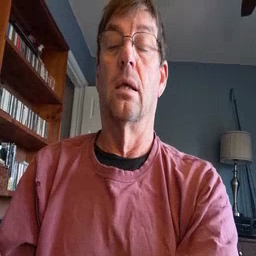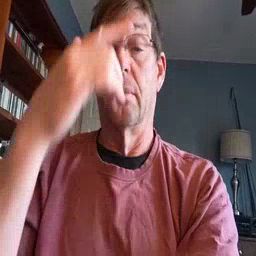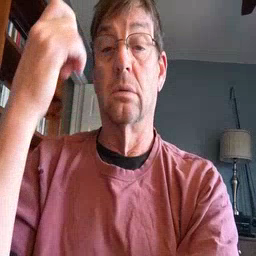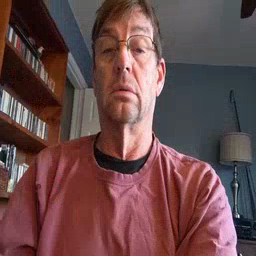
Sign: because